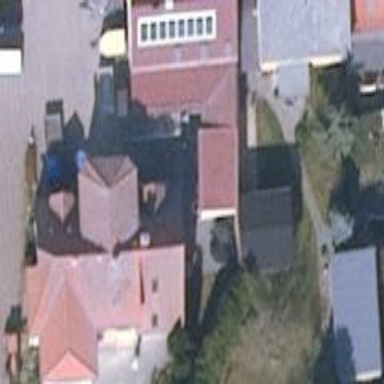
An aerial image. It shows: Hotel building.